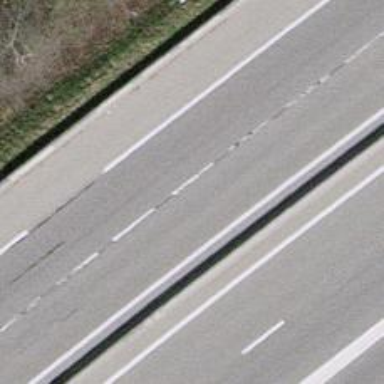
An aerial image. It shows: Asphalt motorway of trunk classification.